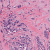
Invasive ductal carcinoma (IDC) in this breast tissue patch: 1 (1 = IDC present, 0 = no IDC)